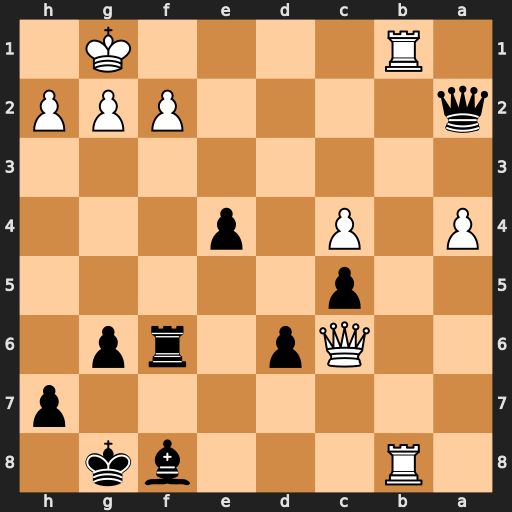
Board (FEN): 1R3bk1/7p/2Qp1rp1/2p5/P1P1p3/8/q4PPP/1R4K1
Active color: b
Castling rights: -
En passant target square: -
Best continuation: Qxf2+ Kh1 Qf1+ Rxf1 Rxf1#